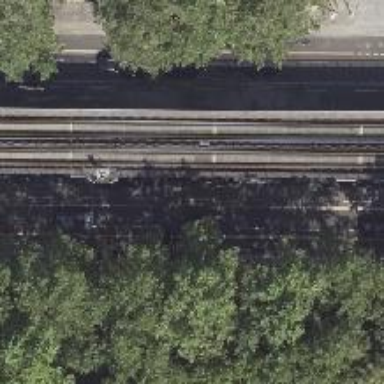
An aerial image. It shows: Viaduct bridge carrying electrified rail on the top.